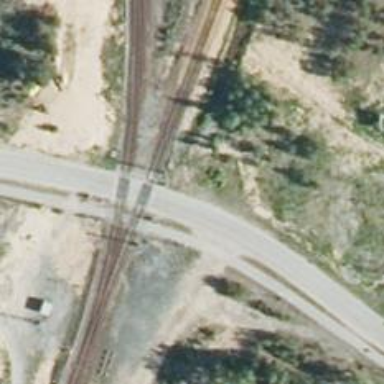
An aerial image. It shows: Crossing for the railway.